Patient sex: M
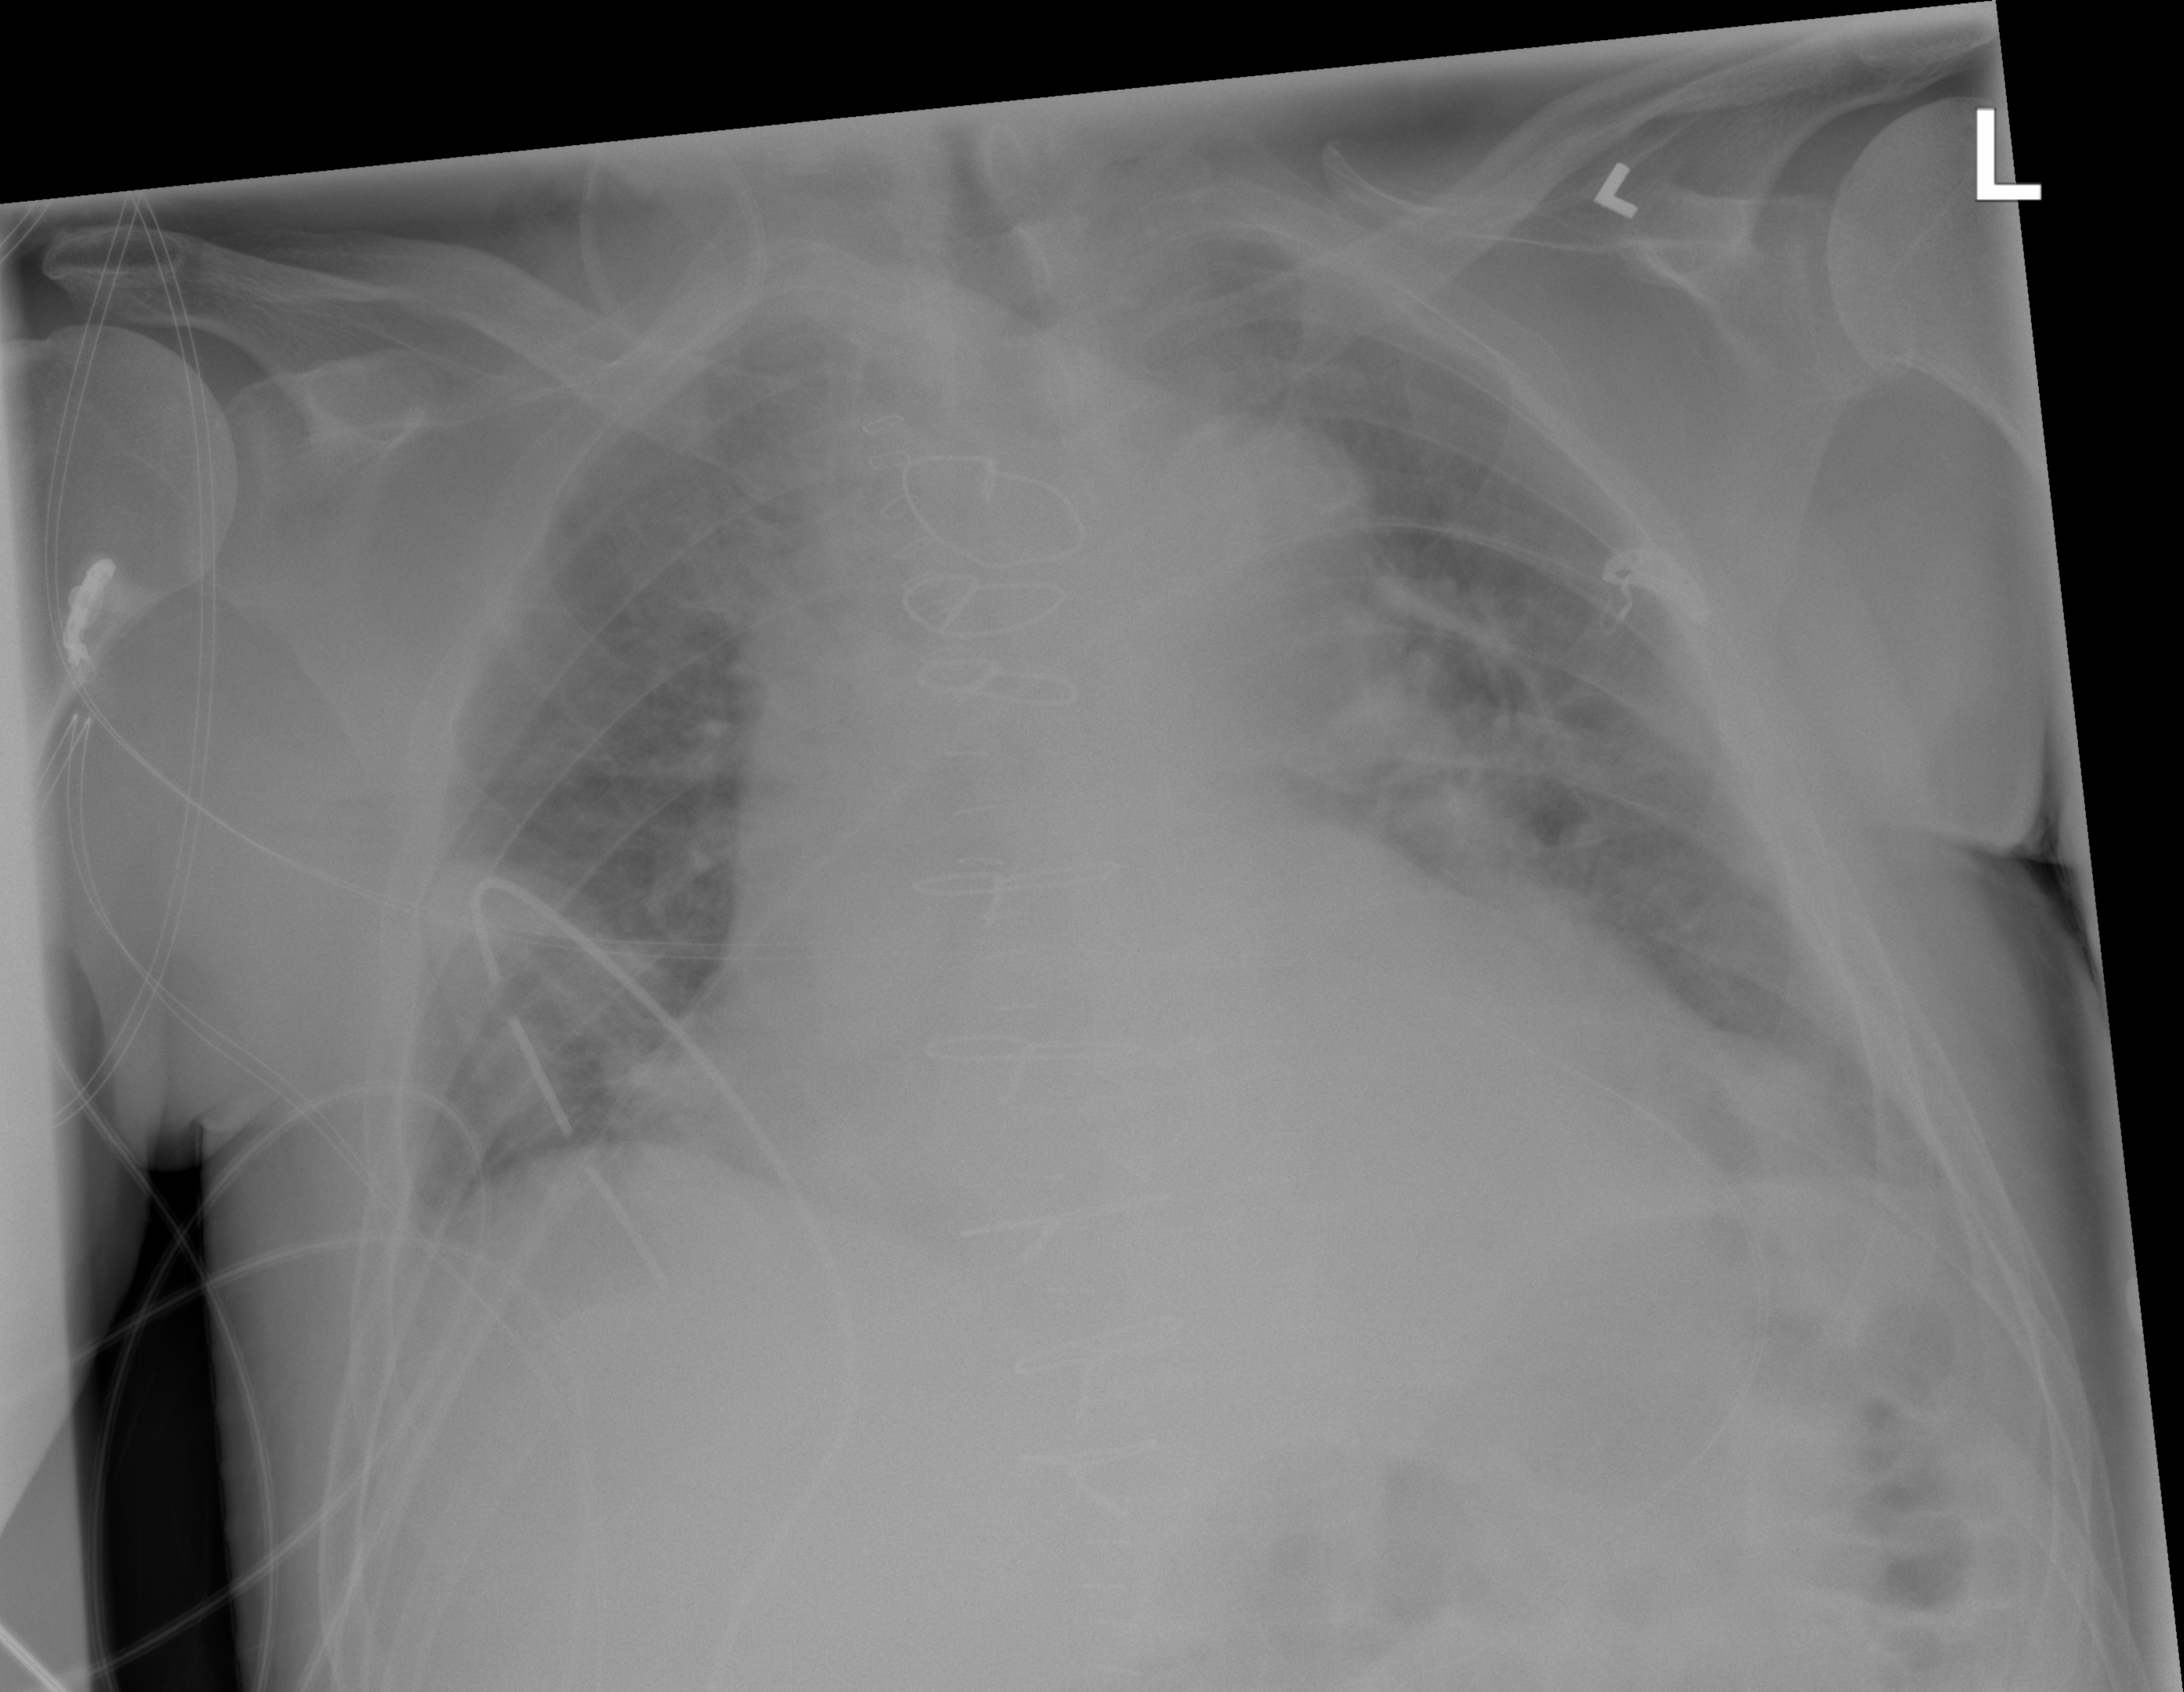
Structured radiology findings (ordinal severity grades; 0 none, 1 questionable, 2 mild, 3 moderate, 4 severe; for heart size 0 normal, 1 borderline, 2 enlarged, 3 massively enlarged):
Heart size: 2
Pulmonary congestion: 0
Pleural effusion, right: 0
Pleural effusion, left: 0
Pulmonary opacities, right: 2
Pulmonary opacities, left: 1
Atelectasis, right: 2
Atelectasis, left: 1